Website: lowes
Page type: receipt
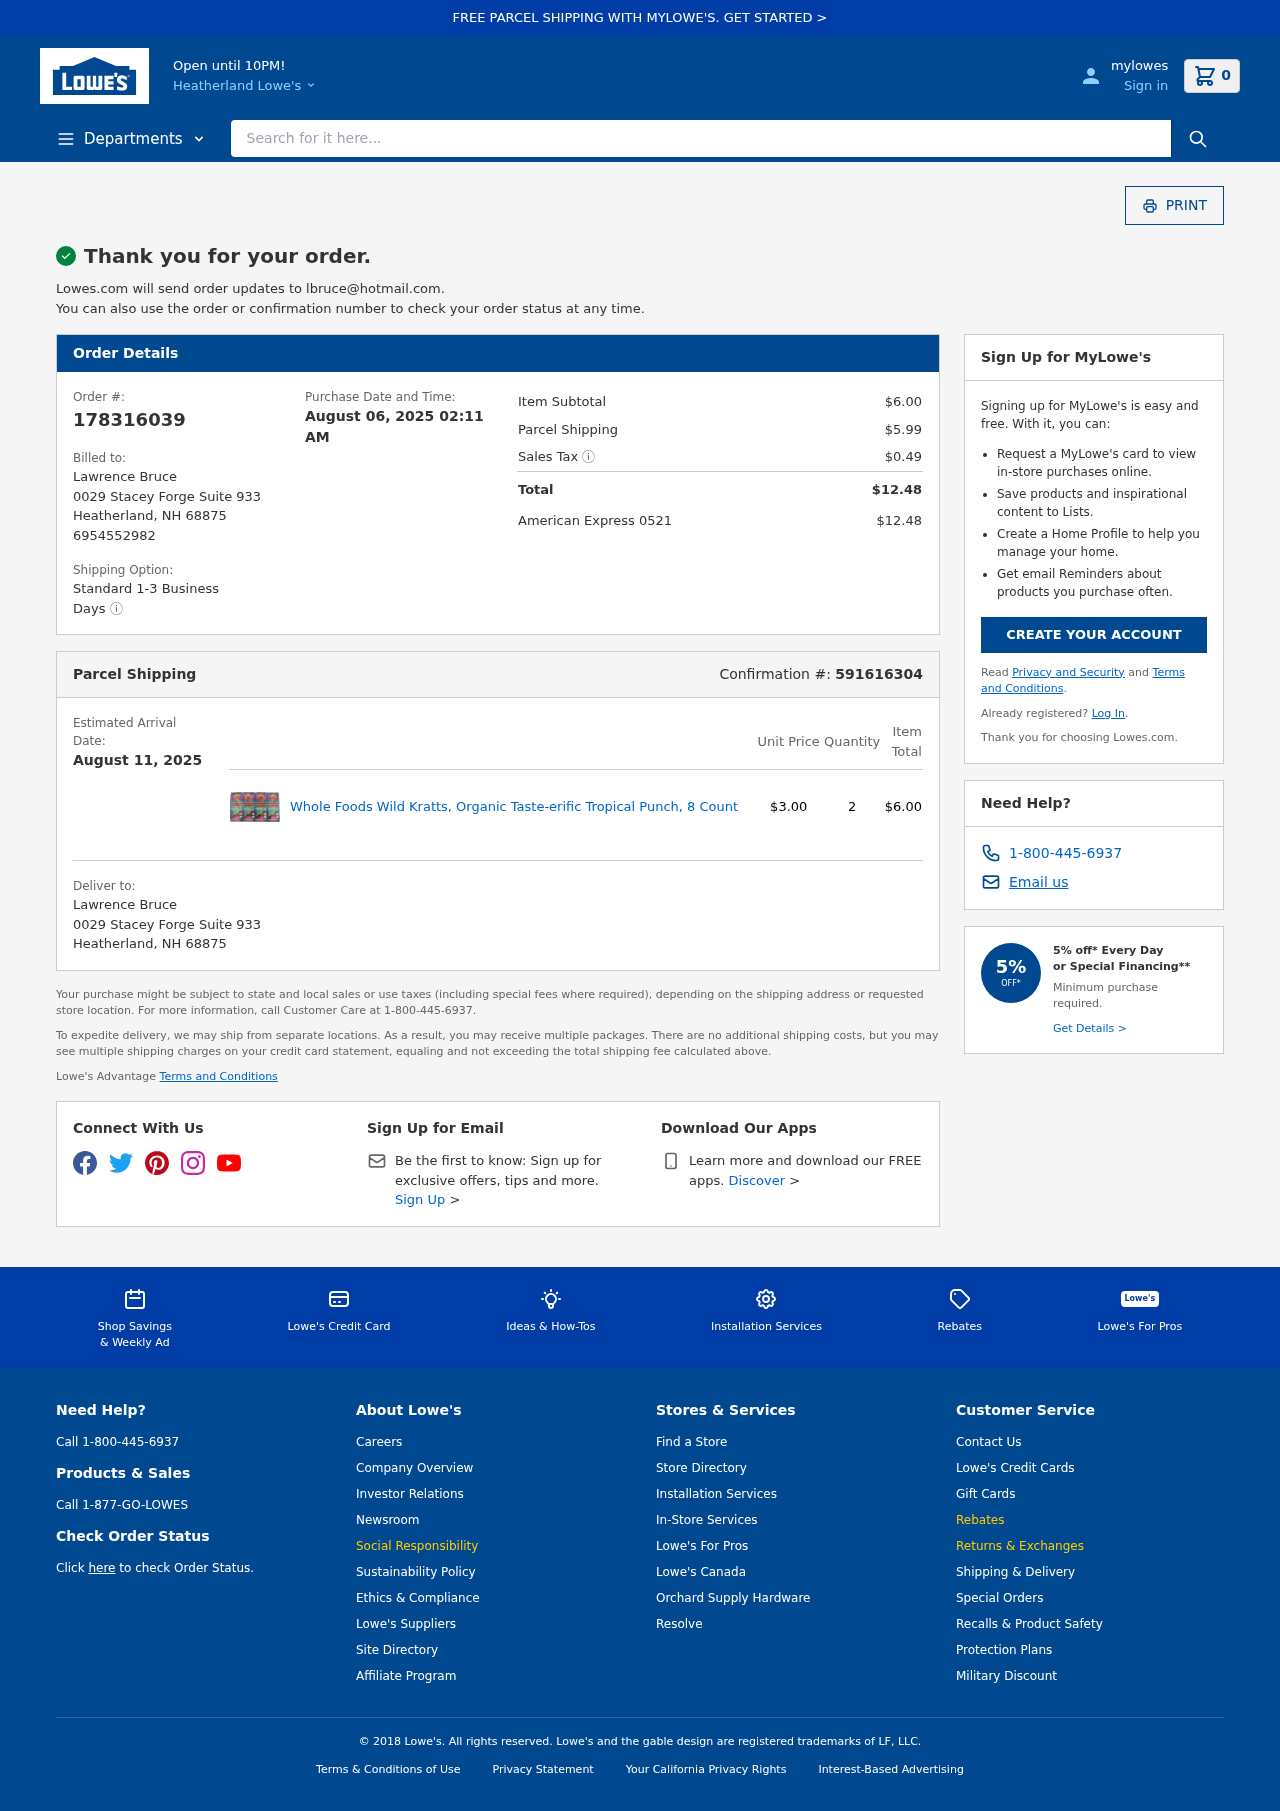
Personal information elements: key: PII_CARD_LAST4
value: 0521
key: PII_CARD_TYPE
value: American Express
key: PII_CITY
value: Heatherland
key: PII_EMAIL
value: lbruce@hotmail.com
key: PII_FULLNAME
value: Lawrence Bruce
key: PII_FULLNAME2
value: Lawrence Bruce
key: PII_PHONE
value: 6954552982
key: PII_POSTCODE
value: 68875
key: PII_STATE_ABBR
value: NH
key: PII_STREET
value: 0029 Stacey Forge Suite 933
Product elements: key: PRODUCT1_NAME
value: Whole Foods Wild Kratts, Organic Taste-erific Tropical Punch, 8 Count
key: PRODUCT1_PRICE
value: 3
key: PRODUCT1_QUANTITY
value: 2
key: PRODUCT1_ITEM_TOTAL
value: $6.00
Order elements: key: ORDER_NUM_ITEMS
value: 0
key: ORDER_ID
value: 178316039
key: ORDER_DATE
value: August 06, 2025 02:11 AM
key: ORDER_SUBTOTAL
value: $6.00
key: ORDER_SHIPPING_COST
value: $5.99
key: ORDER_TAX
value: $0.49
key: ORDER_TOTAL
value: $12.48
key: ORDER_TOTAL2
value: $12.48
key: ORDER_CONFIRMATION
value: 591616304
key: ORDER_DELIVERY_DATE
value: August 11, 2025
Search elements: key: HEADER_SEARCH
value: Search for it here...